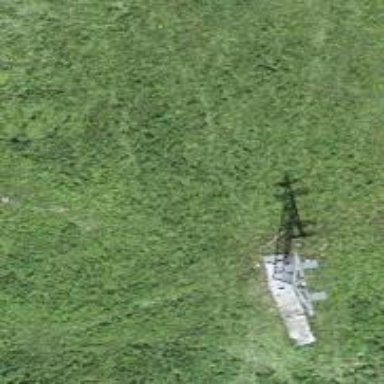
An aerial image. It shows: Pylon for aerialway.